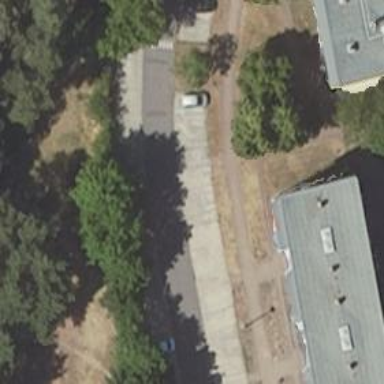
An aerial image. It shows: Asphalt road in living street.